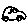
Label: car